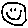
Label: smiley face